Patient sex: F
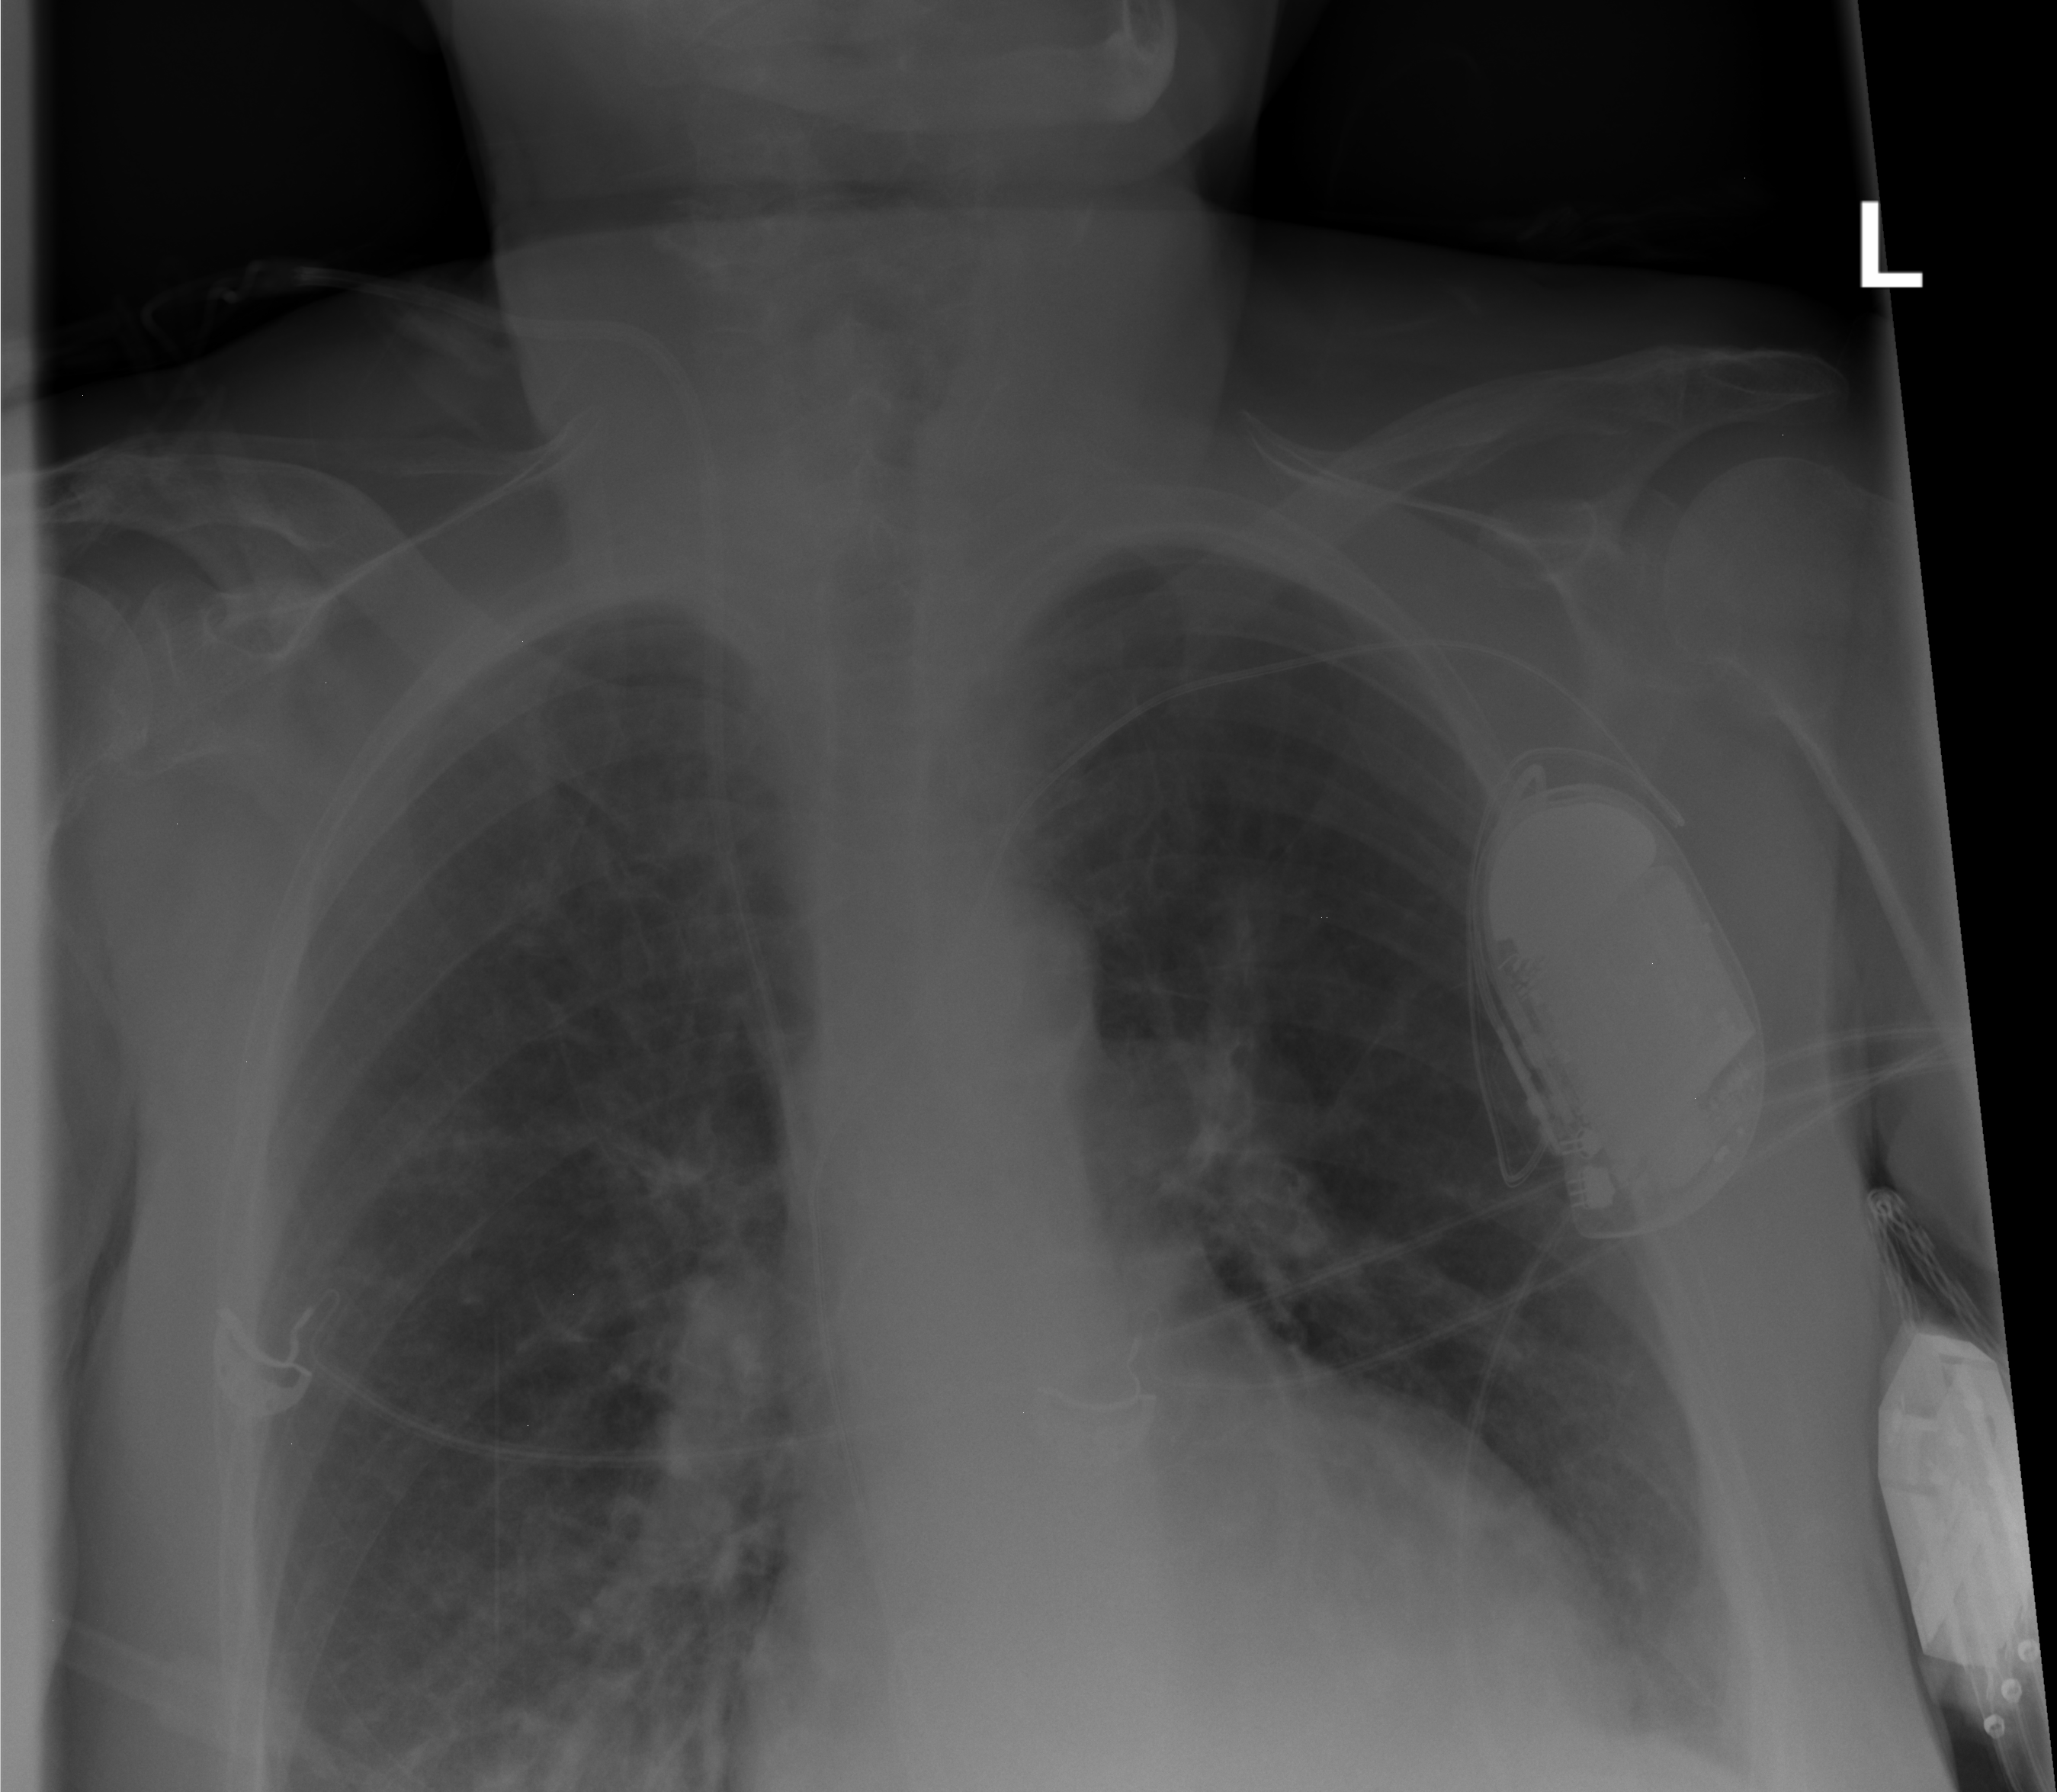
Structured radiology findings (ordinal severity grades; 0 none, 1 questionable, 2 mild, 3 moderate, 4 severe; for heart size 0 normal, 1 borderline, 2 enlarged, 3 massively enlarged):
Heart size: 0
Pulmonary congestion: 2
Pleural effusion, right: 0
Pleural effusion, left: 0
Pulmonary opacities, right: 0
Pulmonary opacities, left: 0
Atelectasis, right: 0
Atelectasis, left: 0